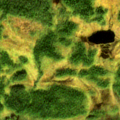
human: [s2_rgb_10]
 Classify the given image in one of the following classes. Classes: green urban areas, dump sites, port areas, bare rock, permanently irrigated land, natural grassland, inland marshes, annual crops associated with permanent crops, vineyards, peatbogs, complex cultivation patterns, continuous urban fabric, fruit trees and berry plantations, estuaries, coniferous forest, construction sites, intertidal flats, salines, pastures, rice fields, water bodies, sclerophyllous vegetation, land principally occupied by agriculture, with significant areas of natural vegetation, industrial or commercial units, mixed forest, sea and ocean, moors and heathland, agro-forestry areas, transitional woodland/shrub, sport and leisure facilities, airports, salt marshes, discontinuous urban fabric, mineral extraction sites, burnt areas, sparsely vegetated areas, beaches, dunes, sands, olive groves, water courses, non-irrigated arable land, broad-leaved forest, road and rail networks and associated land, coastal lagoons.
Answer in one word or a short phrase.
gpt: coniferous forest, peatbogs